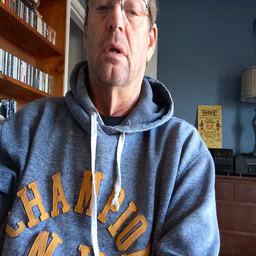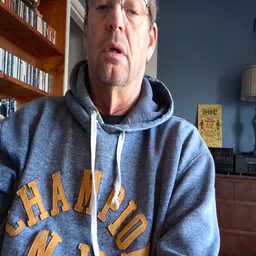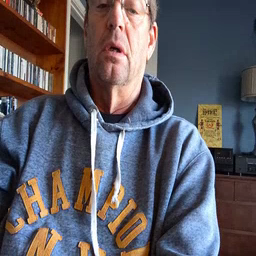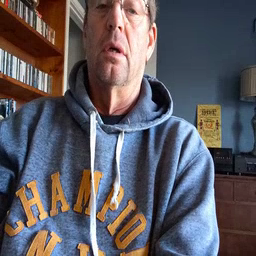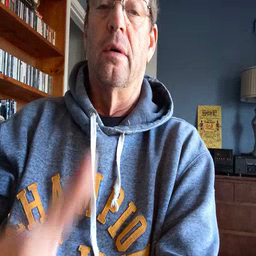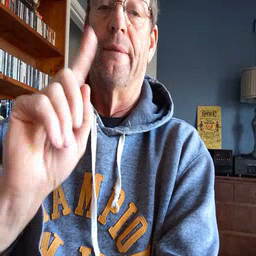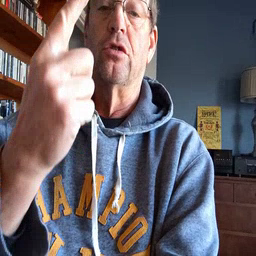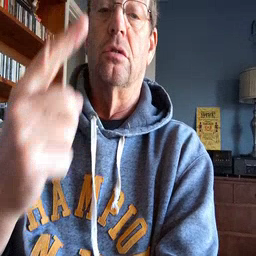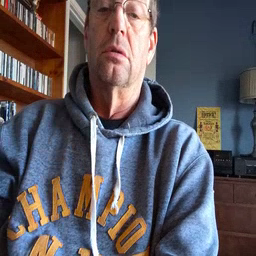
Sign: first